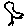
Label: bird